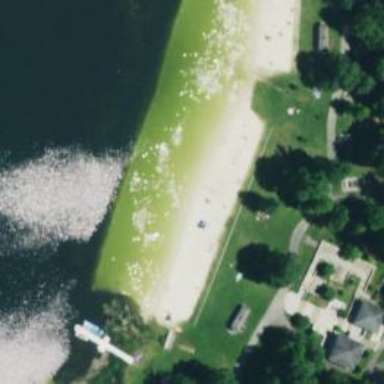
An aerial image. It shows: Lifeguard on duty.